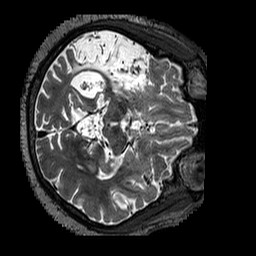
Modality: T2w
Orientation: axial
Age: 54
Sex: male
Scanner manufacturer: siemens
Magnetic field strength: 3 T
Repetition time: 3.2 s
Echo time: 0.567 s